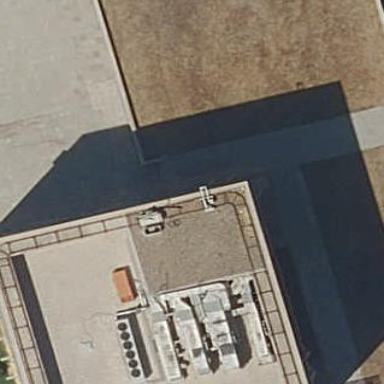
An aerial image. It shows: Library building.